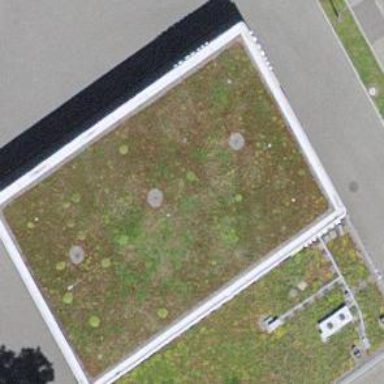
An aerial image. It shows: View of roof of building.